Aerial crown-view tile of a tropical tree (Barro Colorado Island, Panama), acquired 20250124:
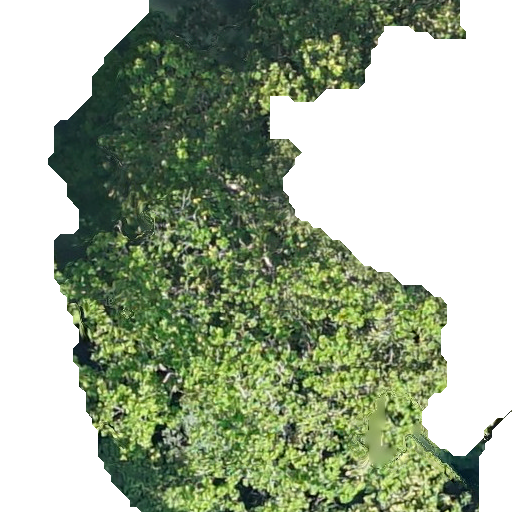
Species: Anacardium excelsum
GBIF accepted scientific name: Anacardium excelsum
Crown area: 257.759 m²